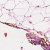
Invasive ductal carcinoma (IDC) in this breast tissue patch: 0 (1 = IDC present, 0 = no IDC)